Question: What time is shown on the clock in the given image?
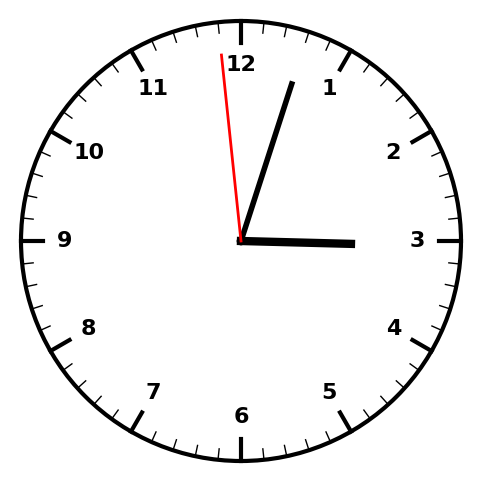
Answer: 03:02:59